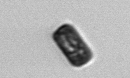
Label: Thalassiosira